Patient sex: F
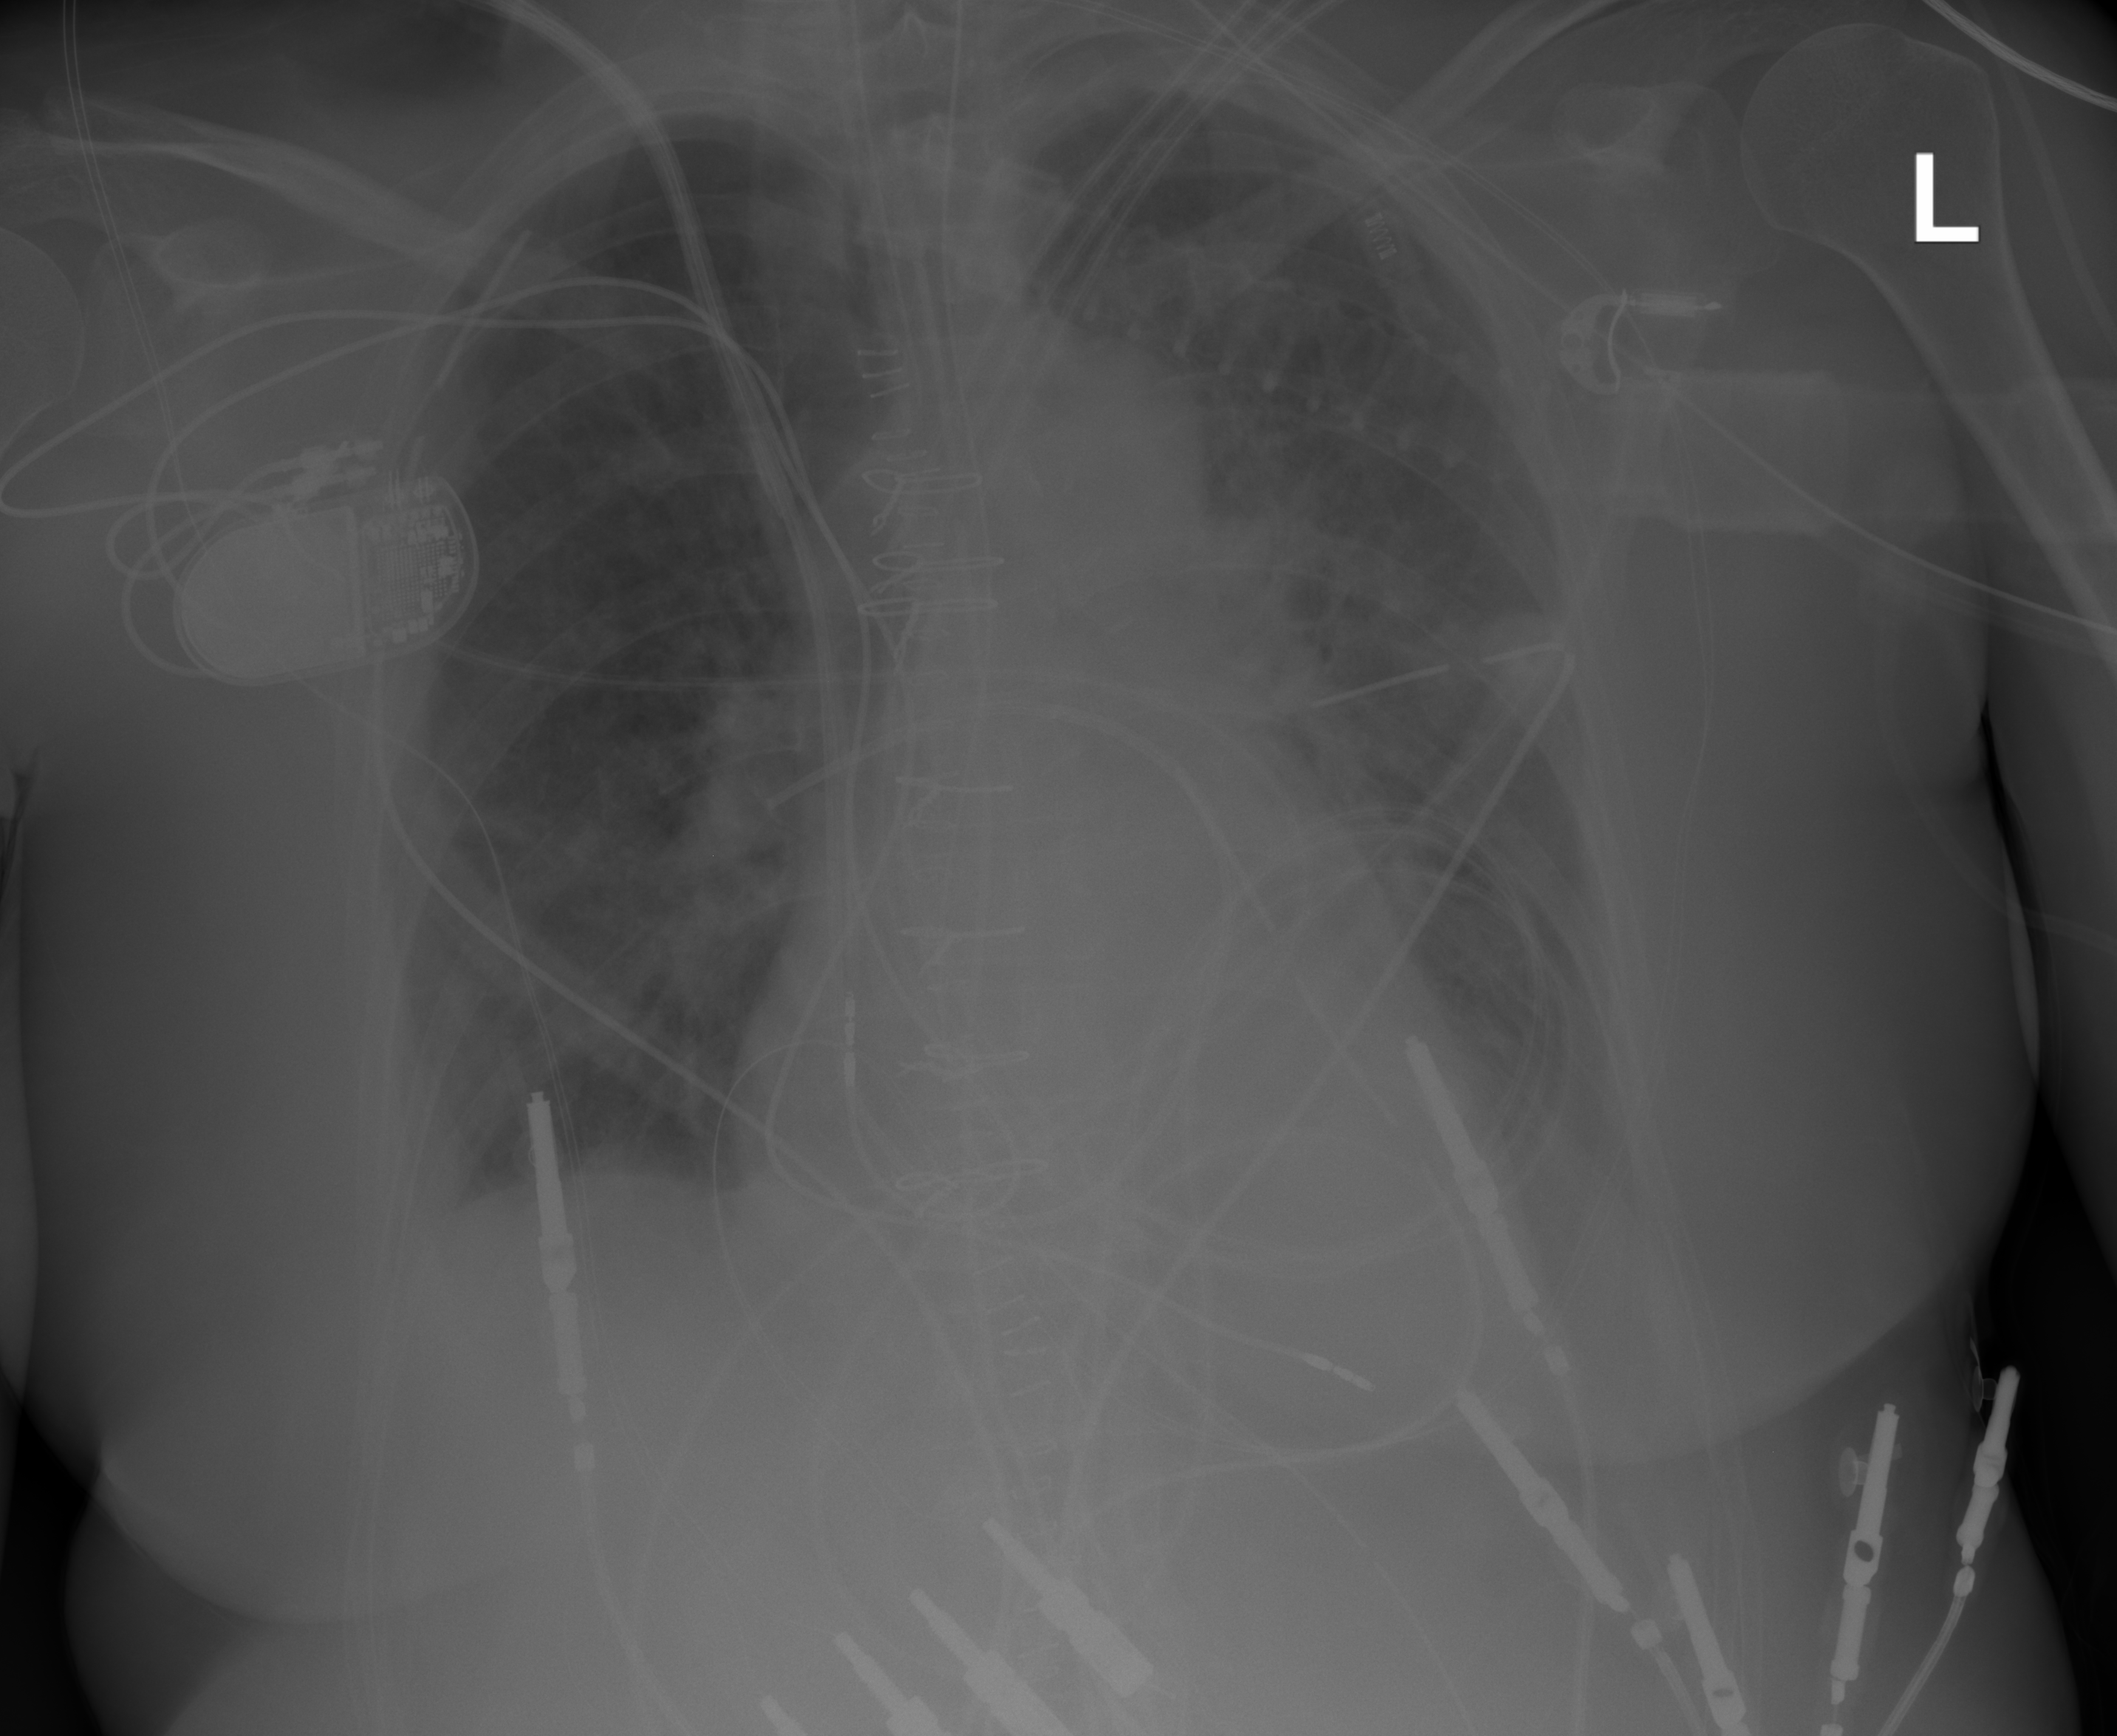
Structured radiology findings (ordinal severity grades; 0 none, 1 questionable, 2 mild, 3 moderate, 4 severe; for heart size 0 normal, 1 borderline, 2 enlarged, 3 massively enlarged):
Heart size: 0
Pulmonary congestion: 1
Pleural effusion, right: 0
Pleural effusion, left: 2
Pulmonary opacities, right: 1
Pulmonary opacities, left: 0
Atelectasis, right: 1
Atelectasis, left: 2